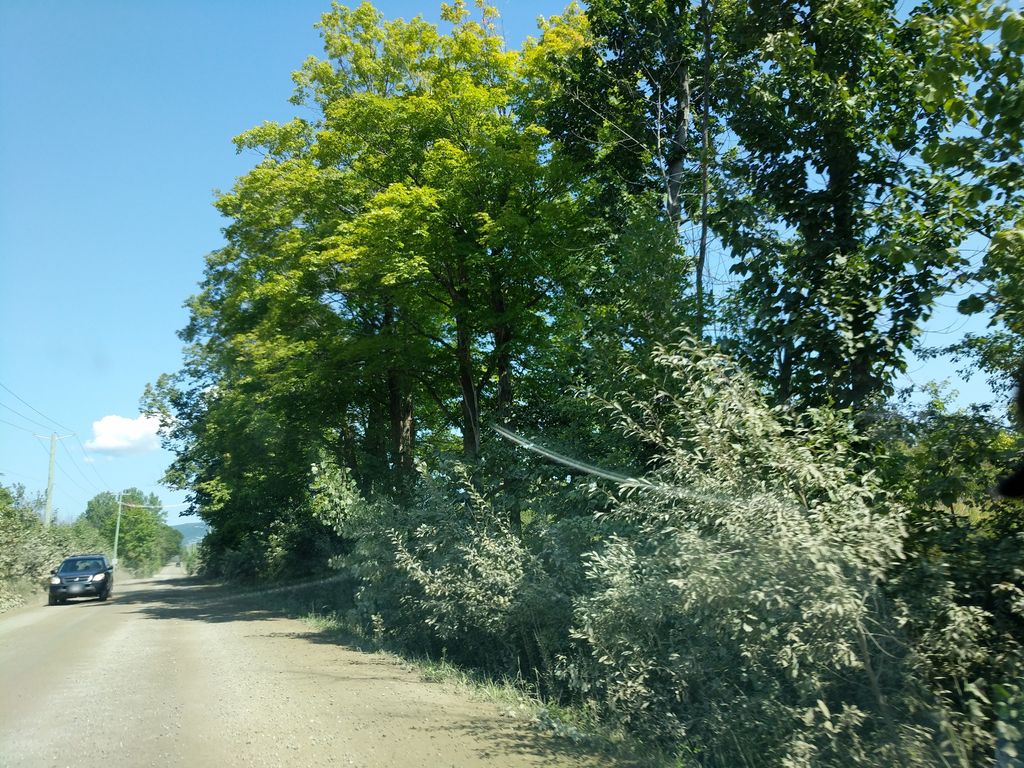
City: ottawa-gatineau